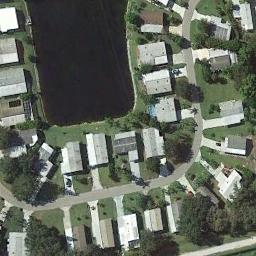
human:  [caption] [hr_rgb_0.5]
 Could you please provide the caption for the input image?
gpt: Many buildings of different shapes and sizes are in mobile home parks .

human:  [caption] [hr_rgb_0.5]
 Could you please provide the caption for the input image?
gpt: The mobile home park has some neatly arranged white mobile homes on the grass and a lake is also in the mobile home park .

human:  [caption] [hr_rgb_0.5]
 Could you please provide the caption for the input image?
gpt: The mobile home park is on the grass next to the lake .

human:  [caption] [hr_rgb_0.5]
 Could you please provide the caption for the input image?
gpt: There are moving homes in this rectangular area .

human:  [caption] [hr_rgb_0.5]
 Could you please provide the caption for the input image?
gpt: There are some gray and white buildings around a lake in the mobile home park .